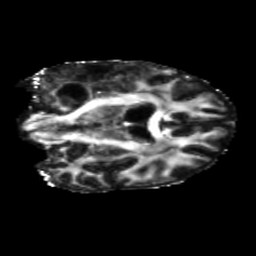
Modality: FA
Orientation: coronal
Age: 58
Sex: female
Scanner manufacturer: siemens
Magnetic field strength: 3 T
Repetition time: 5.25 s
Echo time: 0.08 s